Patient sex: F
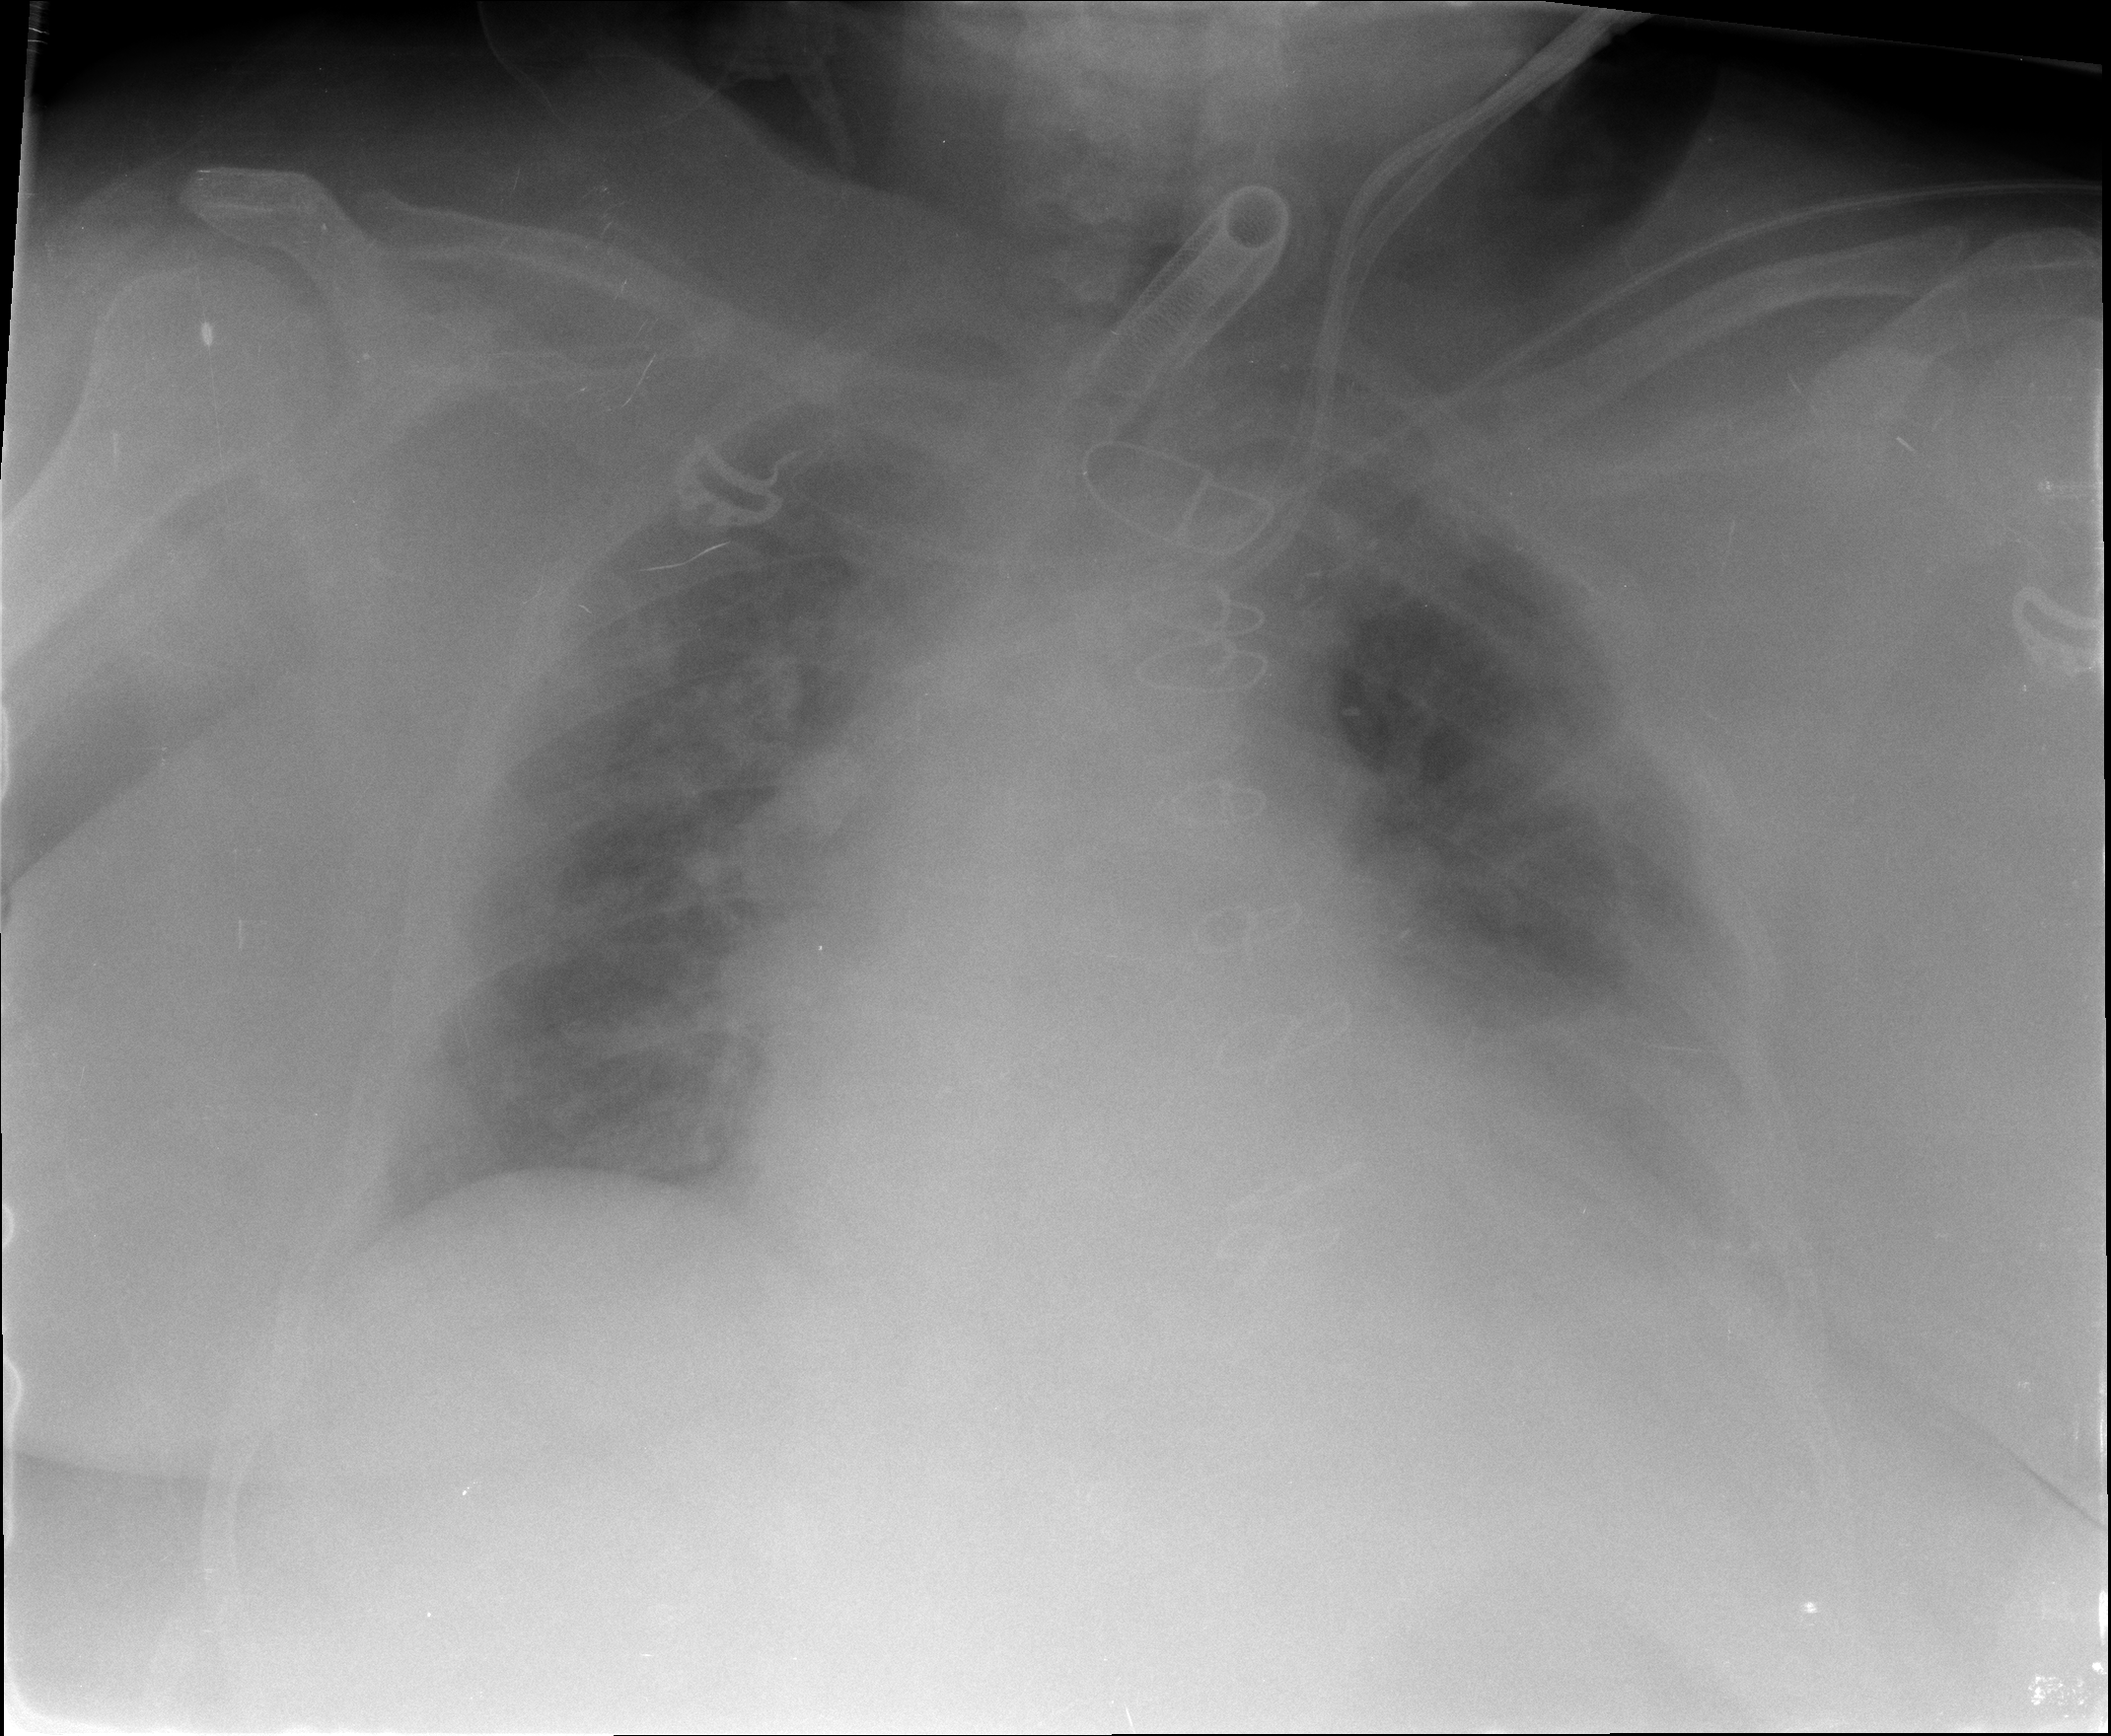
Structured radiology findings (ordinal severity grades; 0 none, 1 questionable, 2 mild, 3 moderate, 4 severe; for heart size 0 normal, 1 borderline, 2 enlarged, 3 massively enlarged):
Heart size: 2
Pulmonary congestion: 0
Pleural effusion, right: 0
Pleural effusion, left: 2
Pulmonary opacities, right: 0
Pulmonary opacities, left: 0
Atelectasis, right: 0
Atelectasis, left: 2